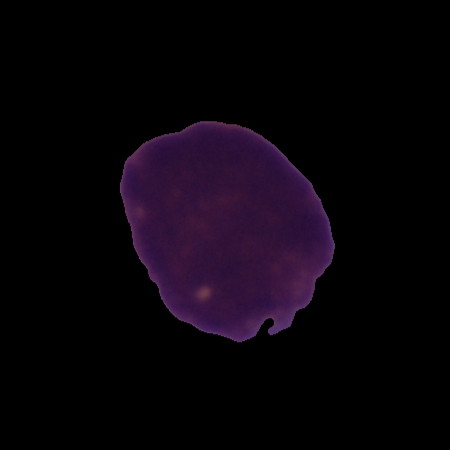
Label: cancer